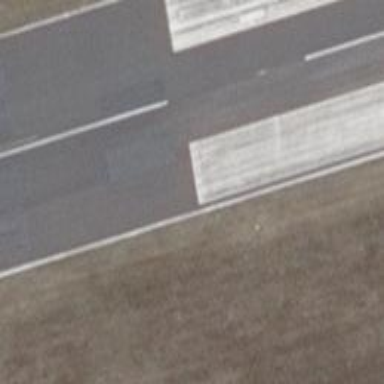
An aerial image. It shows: Runway edge aviation light.